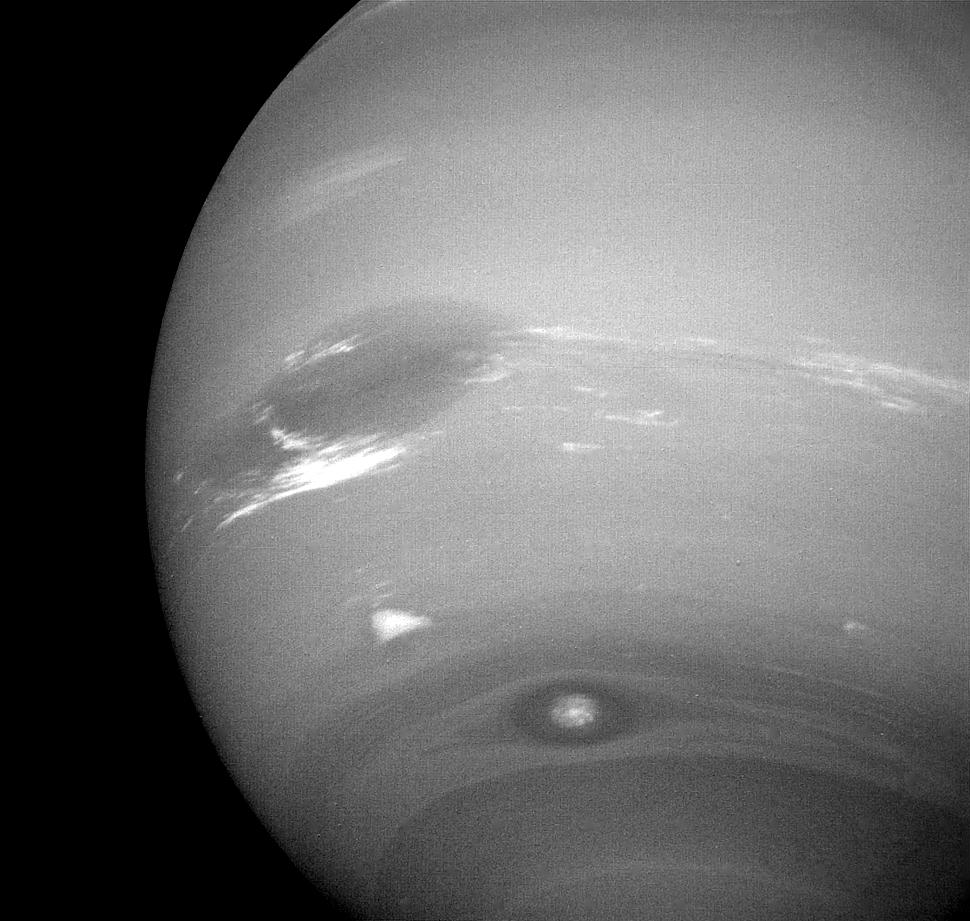
Neptune Neptune, Voyager